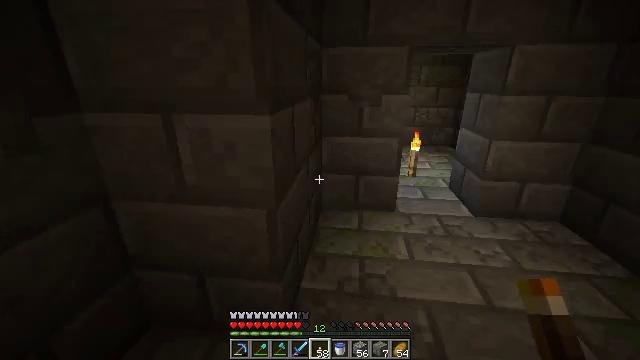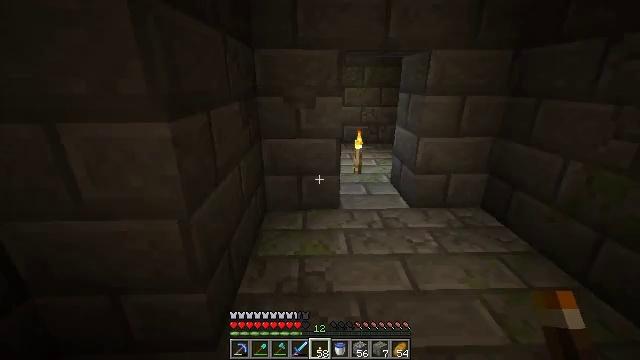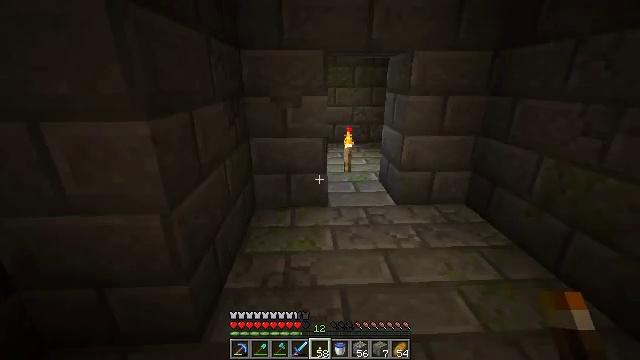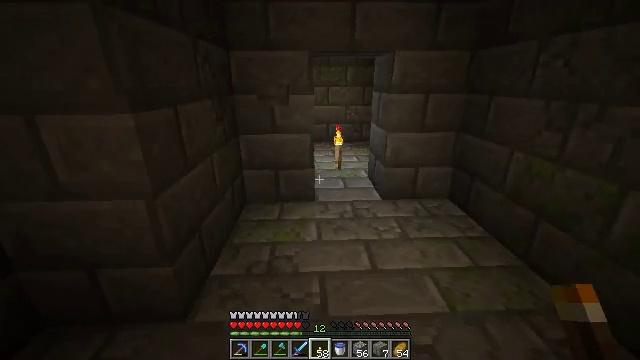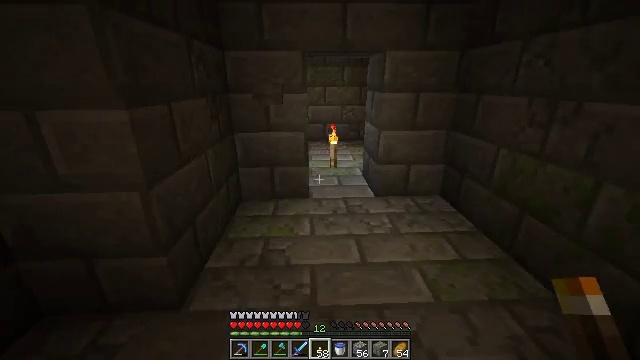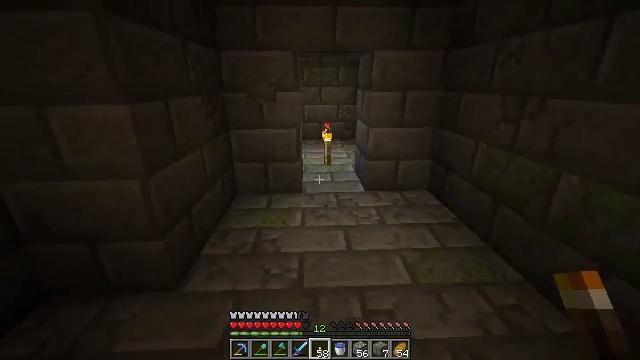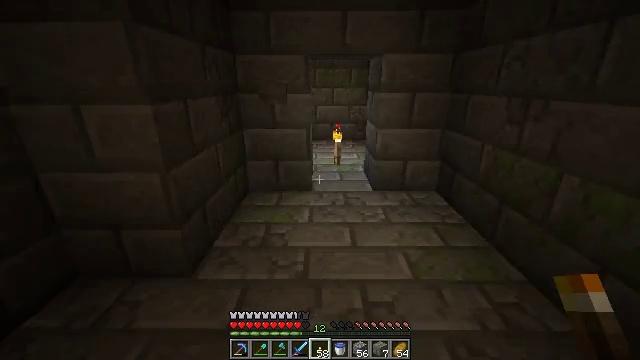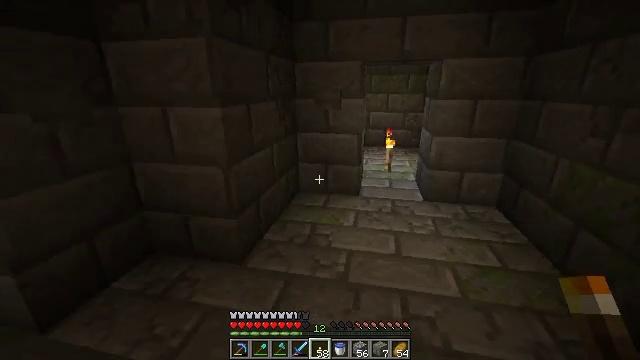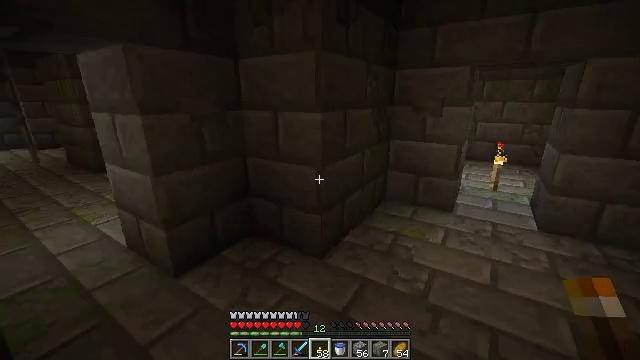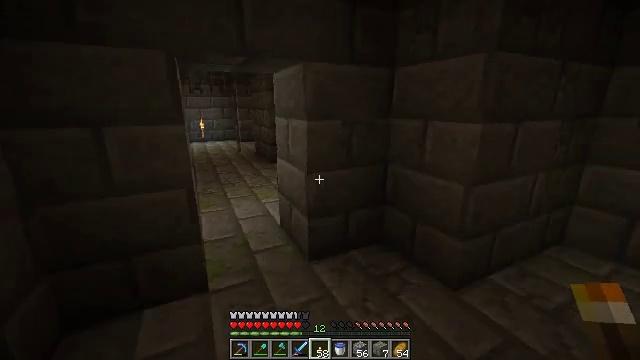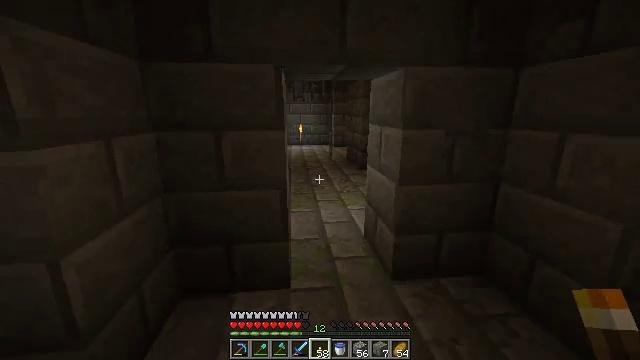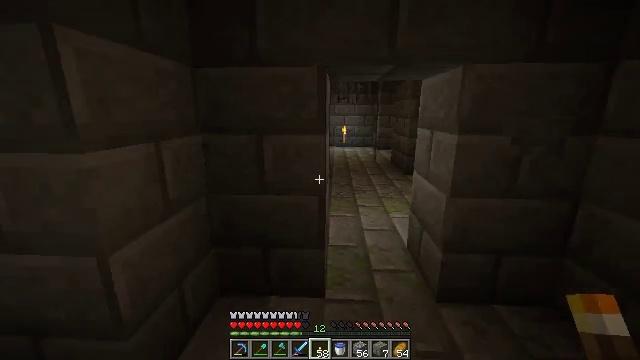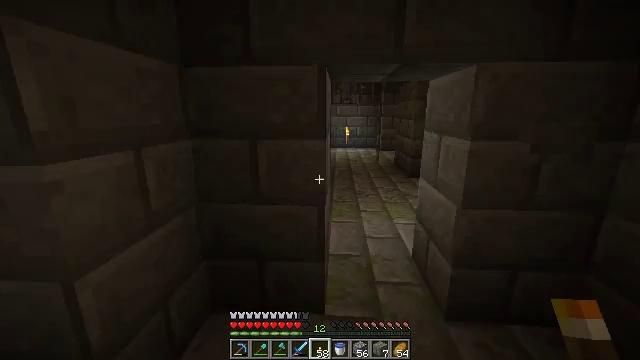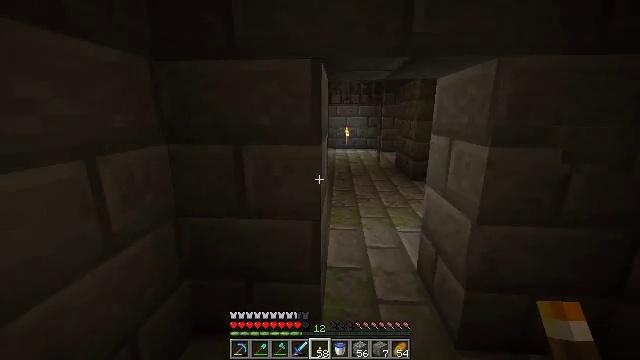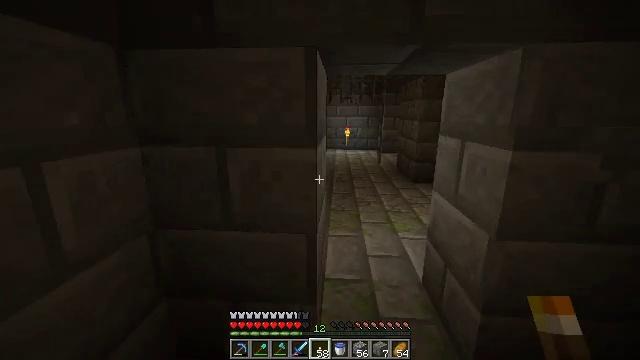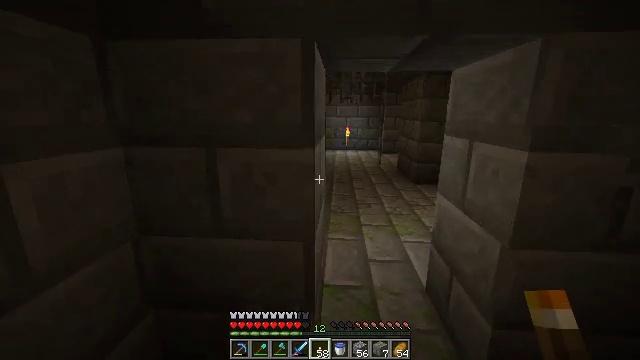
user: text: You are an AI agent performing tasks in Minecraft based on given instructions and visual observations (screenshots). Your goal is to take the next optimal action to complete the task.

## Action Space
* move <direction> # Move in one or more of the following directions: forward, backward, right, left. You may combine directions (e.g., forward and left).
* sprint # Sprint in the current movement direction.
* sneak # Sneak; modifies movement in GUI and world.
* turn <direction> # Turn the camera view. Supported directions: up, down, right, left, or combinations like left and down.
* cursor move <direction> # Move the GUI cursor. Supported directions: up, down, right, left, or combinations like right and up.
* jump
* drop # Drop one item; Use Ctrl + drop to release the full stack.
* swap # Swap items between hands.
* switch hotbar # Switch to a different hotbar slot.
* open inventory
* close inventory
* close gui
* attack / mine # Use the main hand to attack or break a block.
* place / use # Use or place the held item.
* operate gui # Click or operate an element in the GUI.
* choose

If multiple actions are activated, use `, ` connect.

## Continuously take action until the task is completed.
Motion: motion action
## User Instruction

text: Gather the iron door by mining it.
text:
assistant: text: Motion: move back and move right, turn right
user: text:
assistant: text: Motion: move back and move right
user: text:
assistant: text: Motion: move back and move right
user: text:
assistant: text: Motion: move back and move right
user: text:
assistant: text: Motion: move back
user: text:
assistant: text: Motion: turn left
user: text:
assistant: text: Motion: turn left and up
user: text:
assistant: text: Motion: turn left and up
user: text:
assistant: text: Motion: move forward, turn left and up
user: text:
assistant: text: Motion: move forward, turn left and up
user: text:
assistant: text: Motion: move forward, turn left
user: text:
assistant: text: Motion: move forward
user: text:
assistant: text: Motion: move forward
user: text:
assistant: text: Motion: move forward
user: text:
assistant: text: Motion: move forward
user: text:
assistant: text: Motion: move forward
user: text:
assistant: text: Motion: move forward
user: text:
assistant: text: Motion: move forward and move right
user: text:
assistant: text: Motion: move forward and move right
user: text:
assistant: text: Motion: move forward and move right
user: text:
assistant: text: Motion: move forward and move right
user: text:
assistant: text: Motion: move forward
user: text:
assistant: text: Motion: move forward
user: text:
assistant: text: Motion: move forward
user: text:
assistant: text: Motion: move forward, turn left
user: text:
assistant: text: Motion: move forward, turn left
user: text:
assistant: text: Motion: move forward, turn left
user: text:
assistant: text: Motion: move forward, turn left
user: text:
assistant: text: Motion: move forward and move right, turn left
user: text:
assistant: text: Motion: move forward and move right, turn left